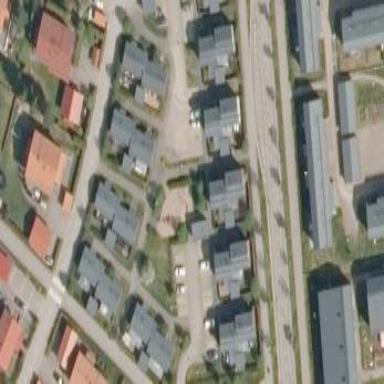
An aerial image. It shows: Residential area.